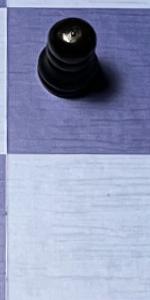
Label: Empty